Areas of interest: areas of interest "Transportation stations"
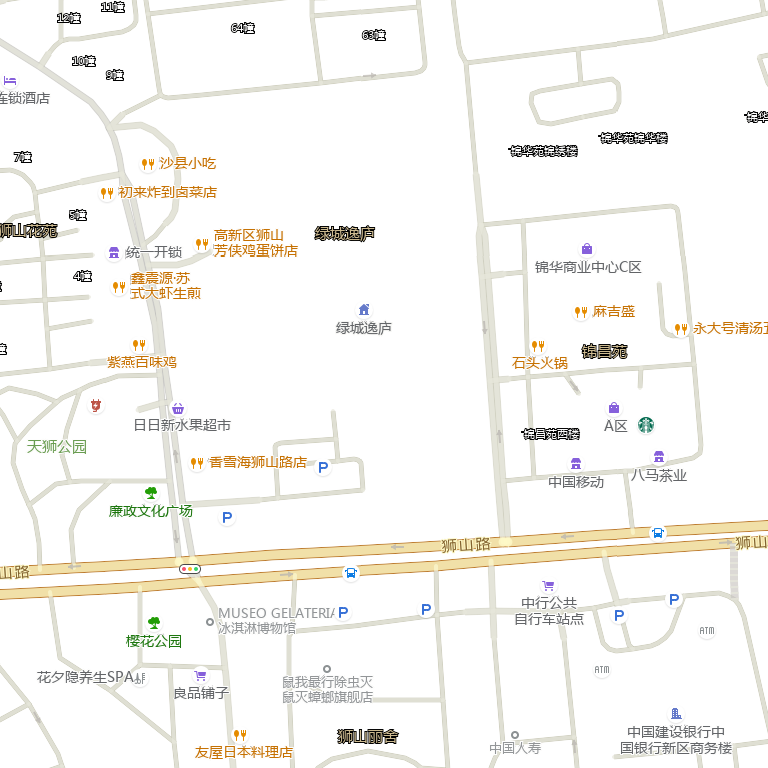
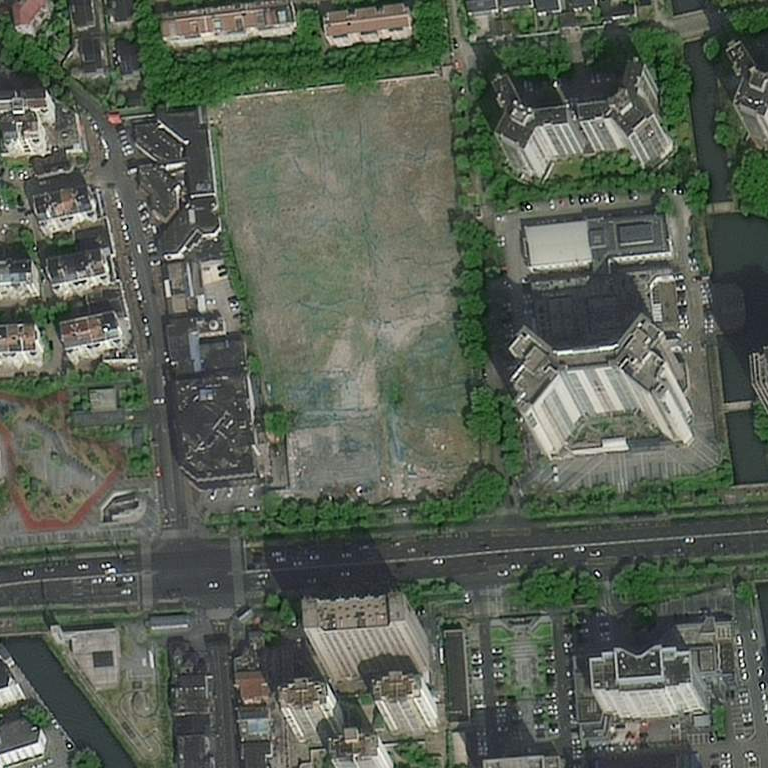